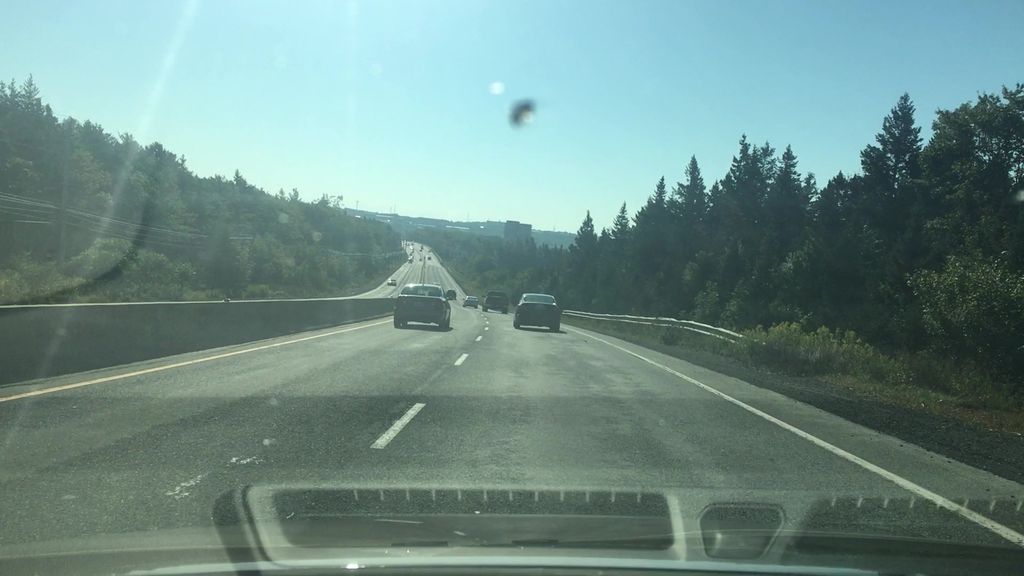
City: halifax